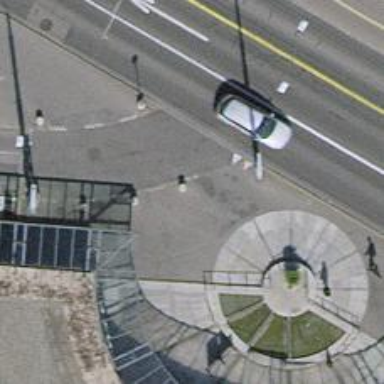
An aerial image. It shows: Bollard.